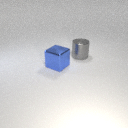
large gray metal cylinder behind large blue metal cube